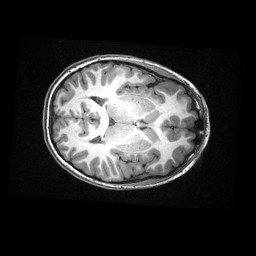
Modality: T1w
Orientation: axial
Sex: female